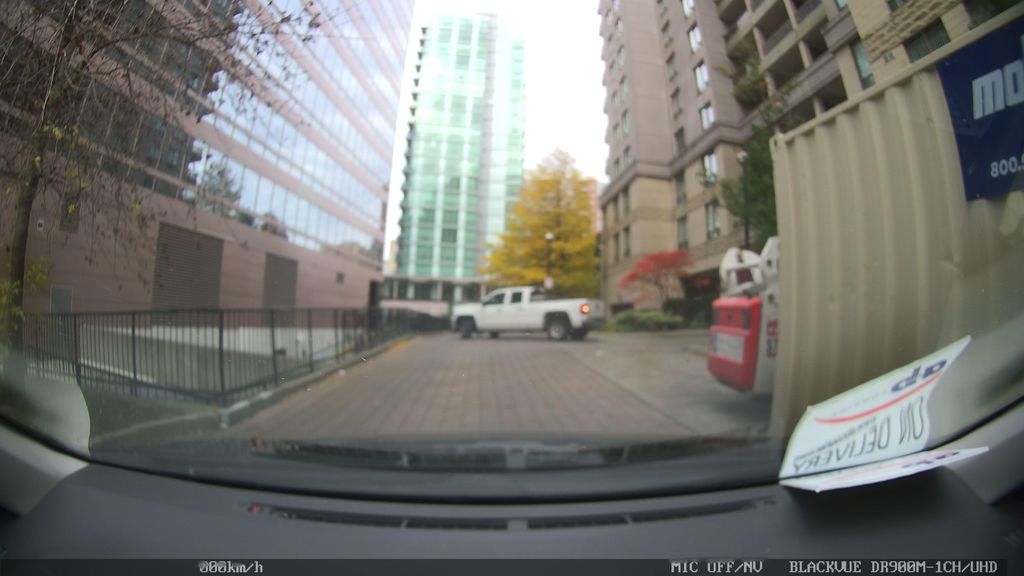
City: toronto